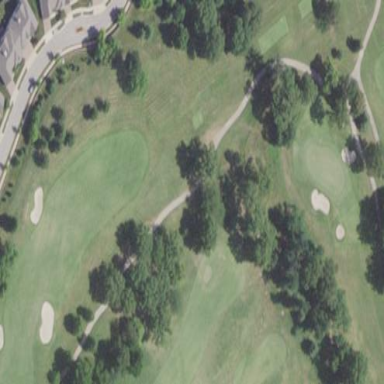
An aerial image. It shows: Golf fairway surrounded by grass.